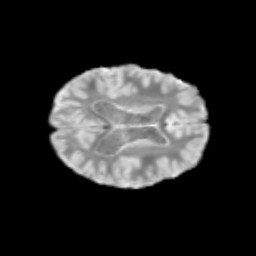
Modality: T2w
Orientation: axial
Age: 9
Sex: female
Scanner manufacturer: siemens
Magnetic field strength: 3 T
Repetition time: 3.8 s
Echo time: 0.07 s